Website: crate-barrel
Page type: cart
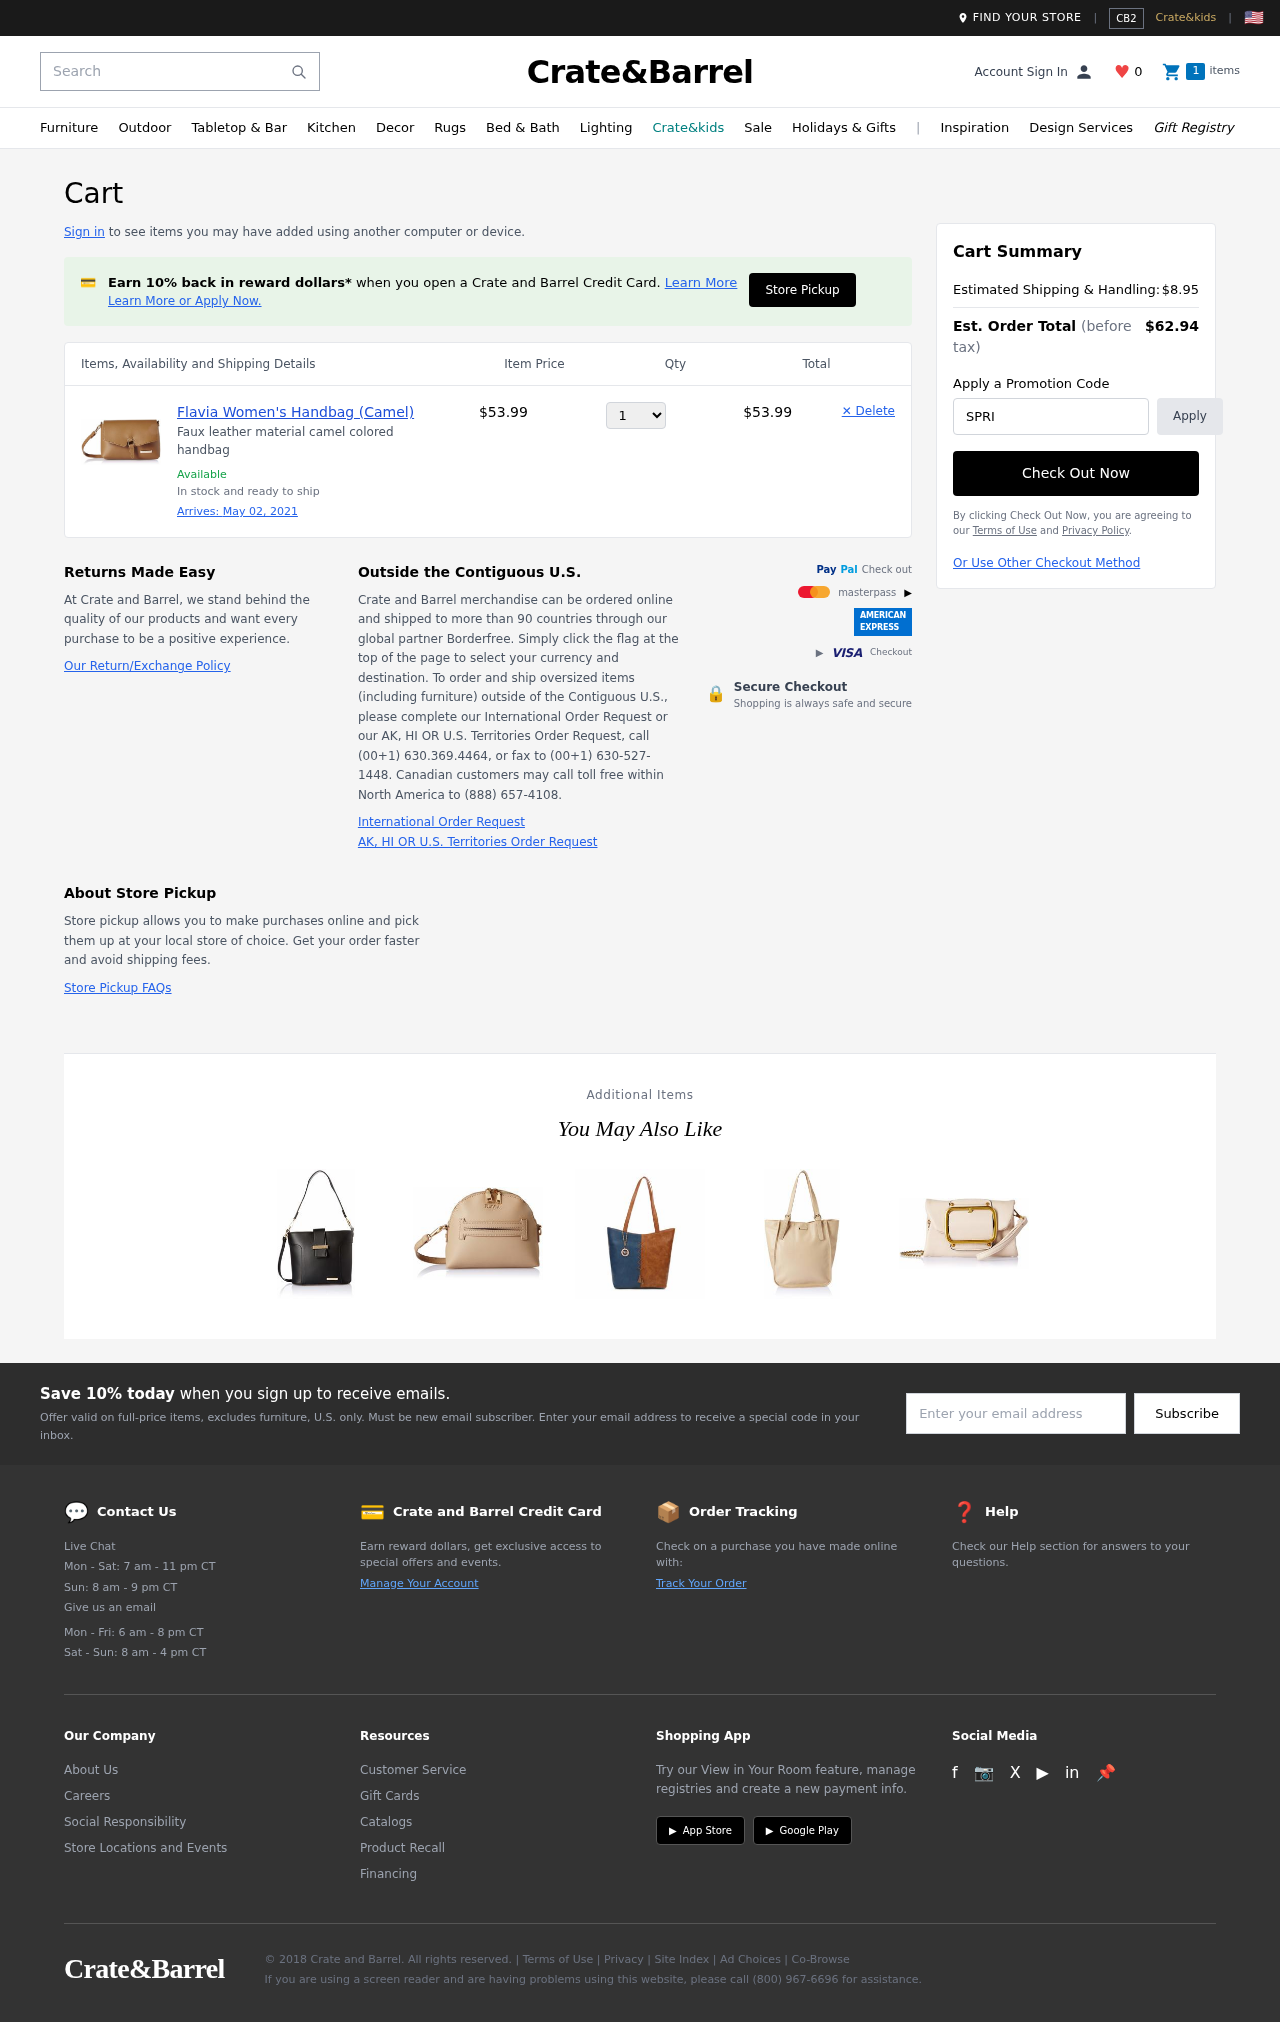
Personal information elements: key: PII_PROMO_CODE
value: SPRING20
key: PII_EMAIL
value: asmith@gmail.com
Product elements: key: PRODUCT1_DESC
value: Faux leather material camel colored handbag
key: PRODUCT1_NAME
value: Flavia Women's Handbag (Camel)
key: PRODUCT1_PRICE
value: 53.99
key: PRODUCT1_QUANTITY
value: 1
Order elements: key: ORDER_DELIVERY_DATE
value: May 02, 2021
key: ORDER_SUBTOTAL
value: $53.99
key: ORDER_SHIPPING_COST
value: $8.95
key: ORDER_TOTAL
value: $62.94